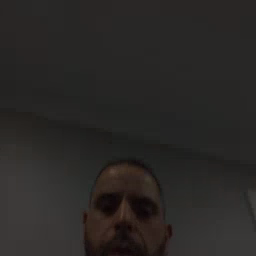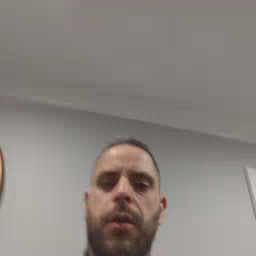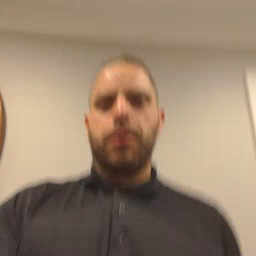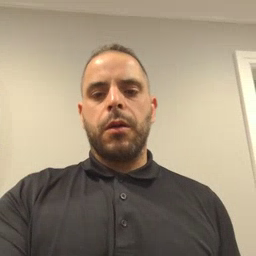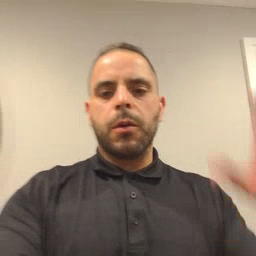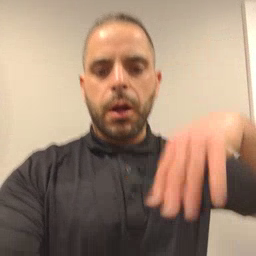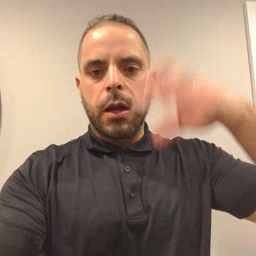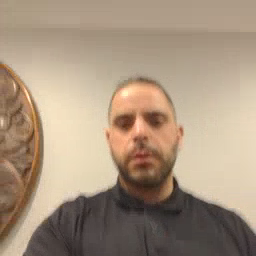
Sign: rain